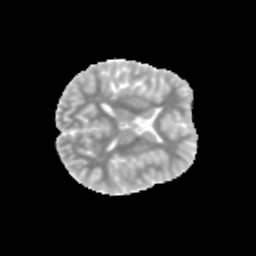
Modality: MD
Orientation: axial
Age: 12
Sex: male
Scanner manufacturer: siemens
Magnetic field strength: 3 T
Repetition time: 3.8 s
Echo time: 0.07 s